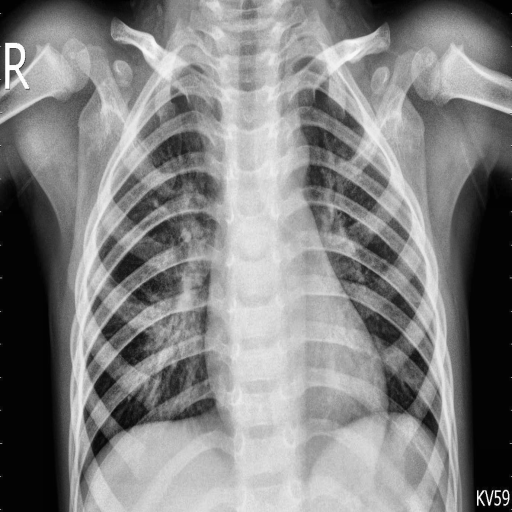
Finding: PNEUMONIA